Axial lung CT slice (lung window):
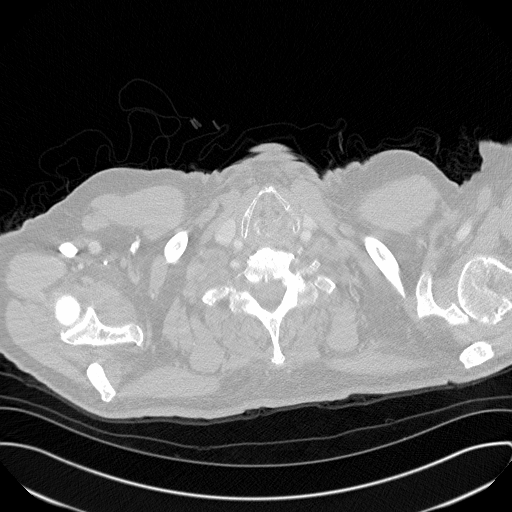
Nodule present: no